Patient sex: M
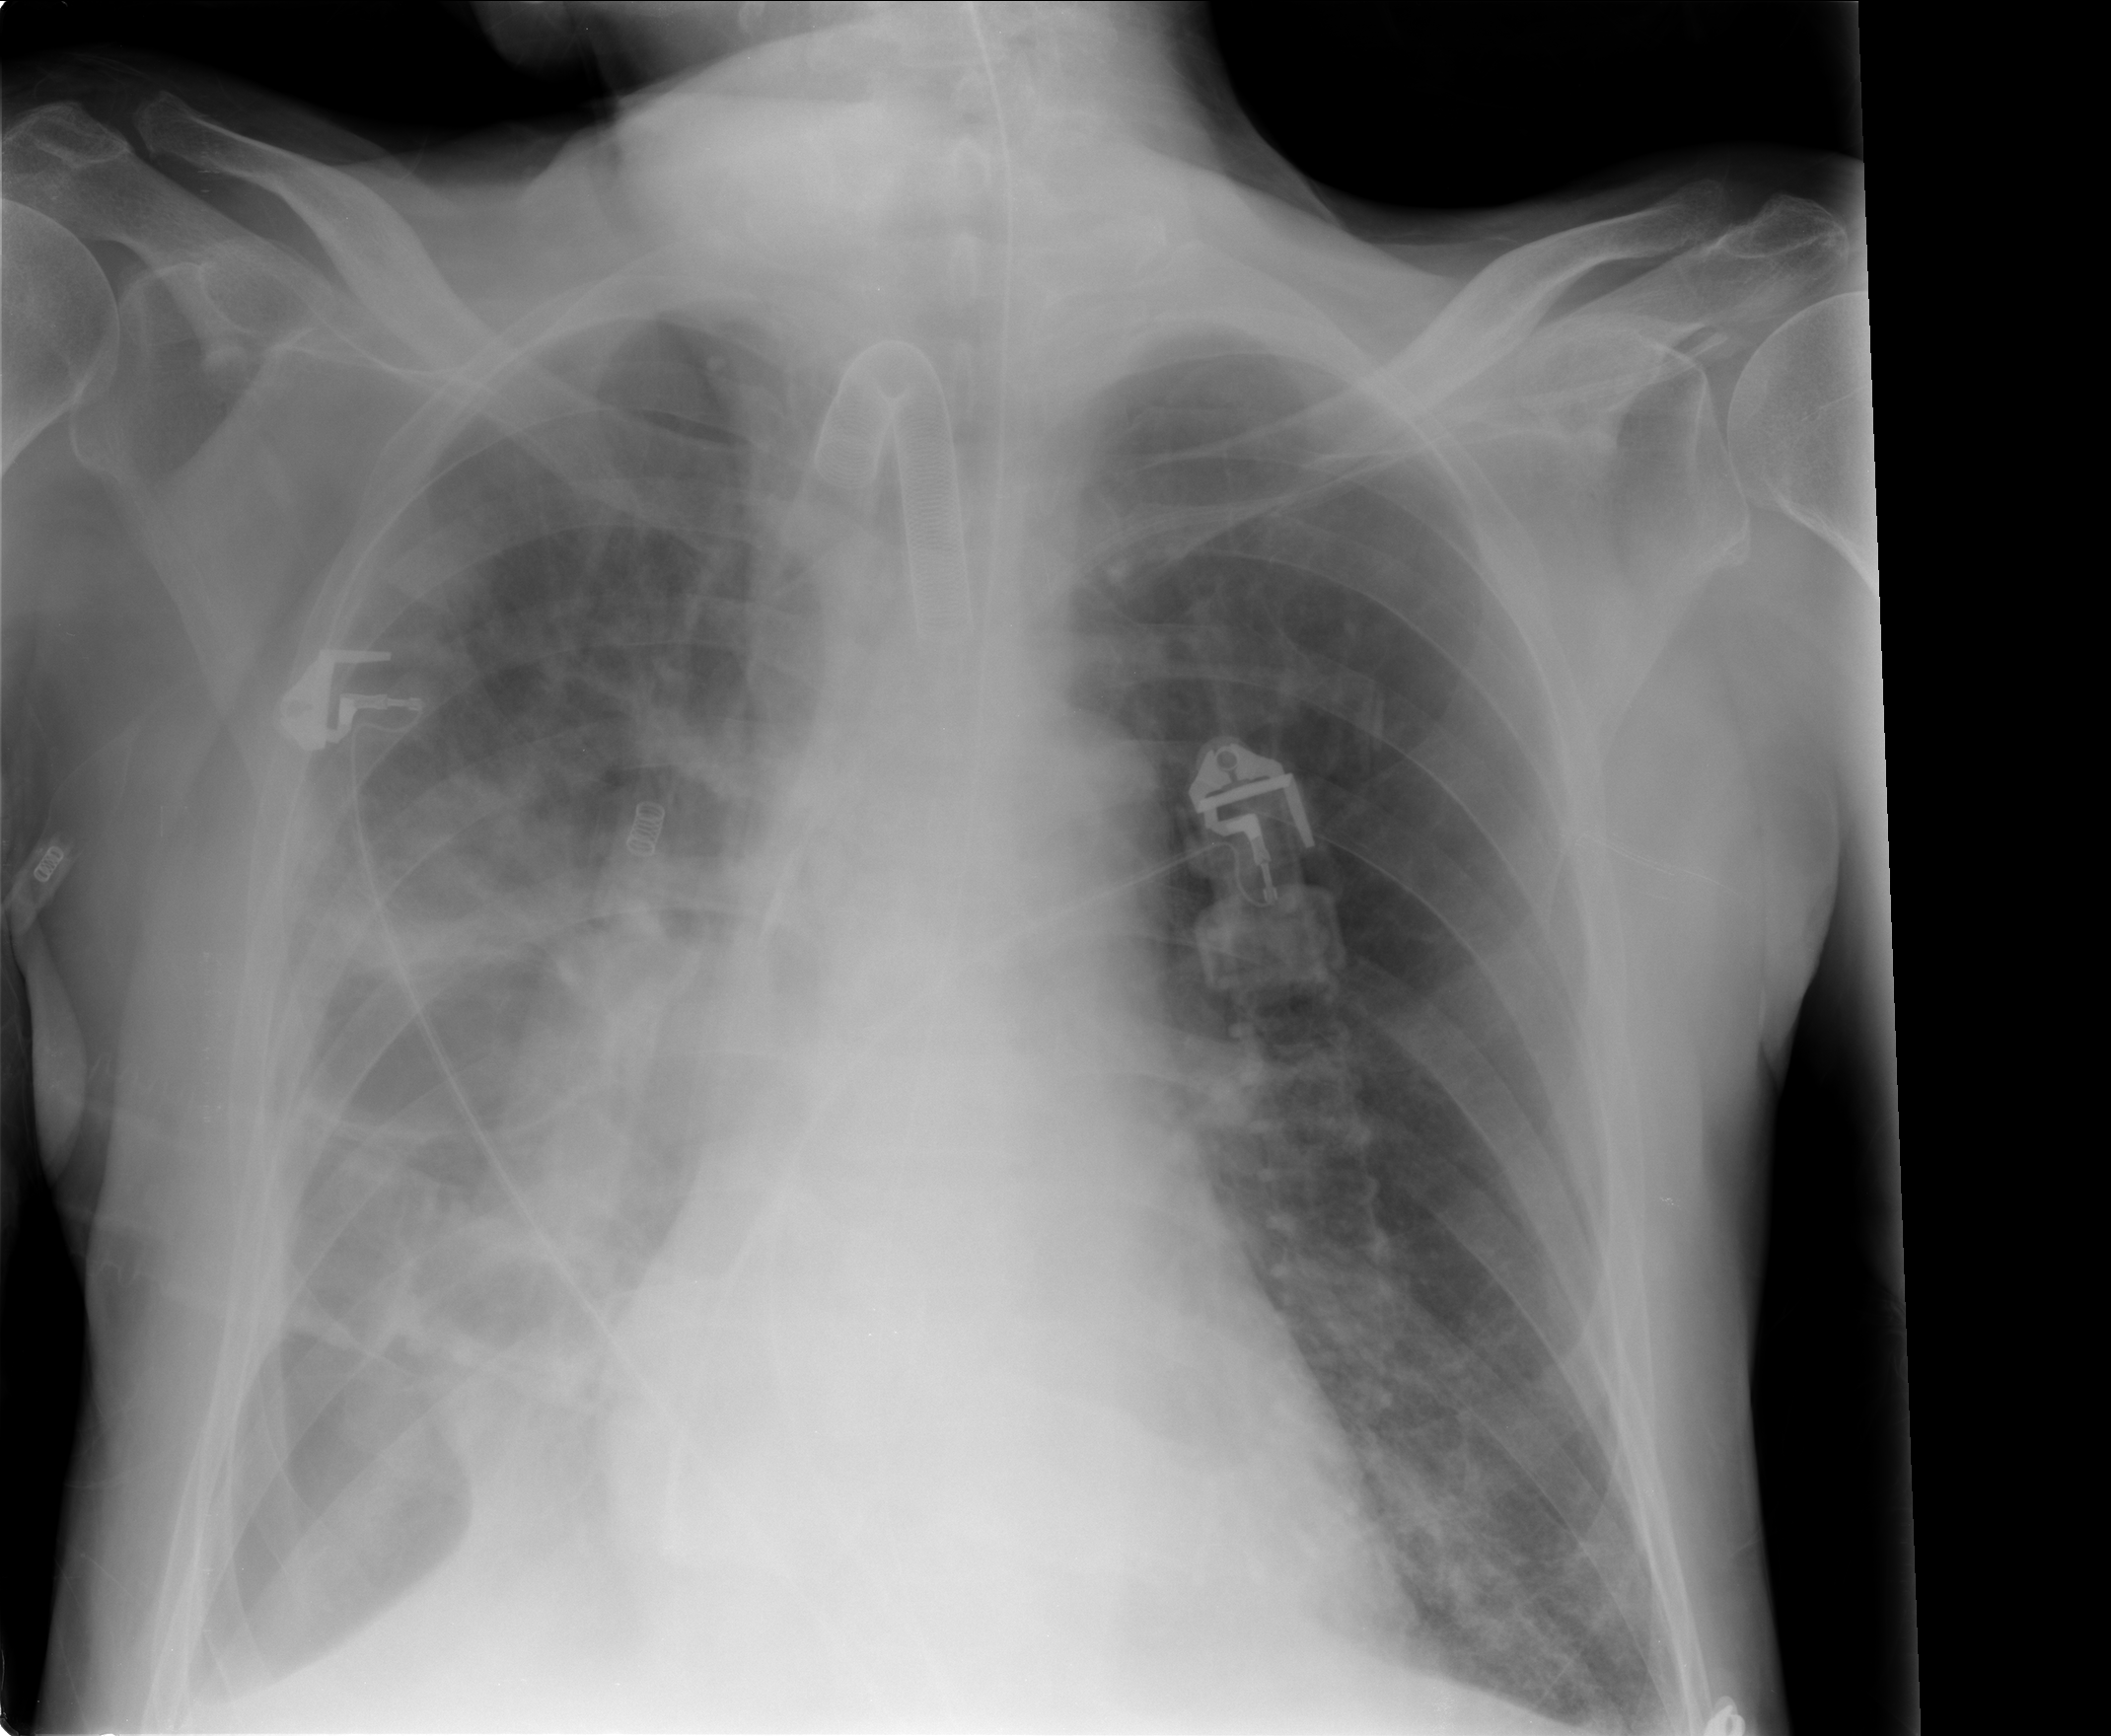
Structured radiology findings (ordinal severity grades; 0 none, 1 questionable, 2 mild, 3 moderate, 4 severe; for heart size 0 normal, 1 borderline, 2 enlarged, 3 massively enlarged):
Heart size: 2
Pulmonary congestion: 2
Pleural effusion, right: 2
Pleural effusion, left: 0
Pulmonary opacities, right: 0
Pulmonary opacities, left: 0
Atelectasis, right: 2
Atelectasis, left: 2